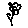
Label: flower